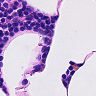
Metastatic tissue present: no